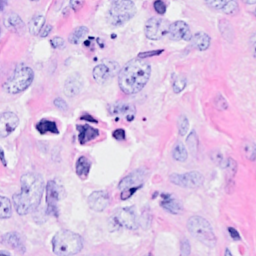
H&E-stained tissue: Breast